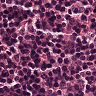
Metastatic tissue present: no